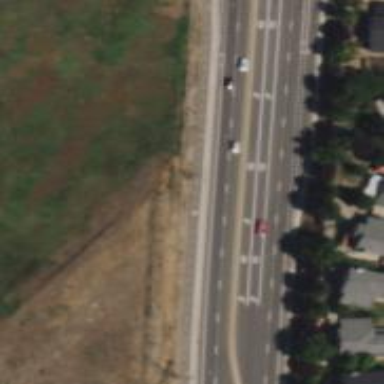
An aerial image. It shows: Primary highway with separate asphalt sidewalk.